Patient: sex M, age 80
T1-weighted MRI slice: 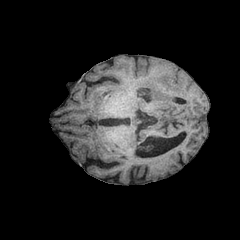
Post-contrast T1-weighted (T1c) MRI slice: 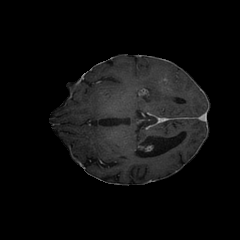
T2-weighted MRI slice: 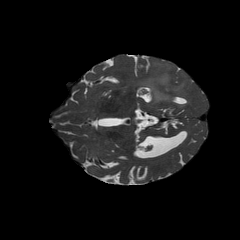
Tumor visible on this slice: yes
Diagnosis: Glioblastoma, IDH-wildtype
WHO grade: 4